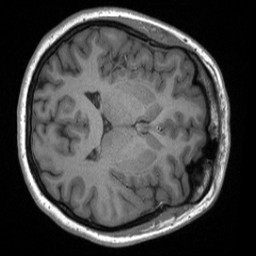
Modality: T1w
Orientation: axial